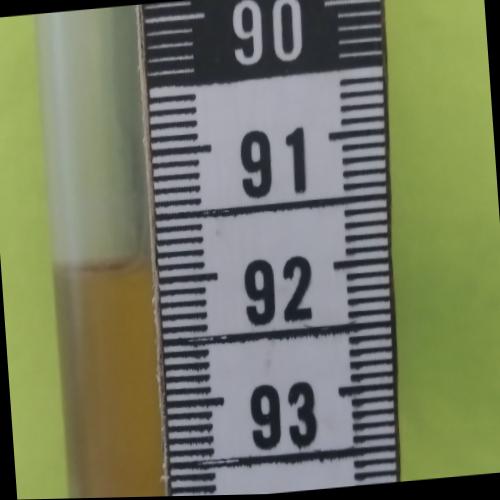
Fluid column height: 91.8 cm